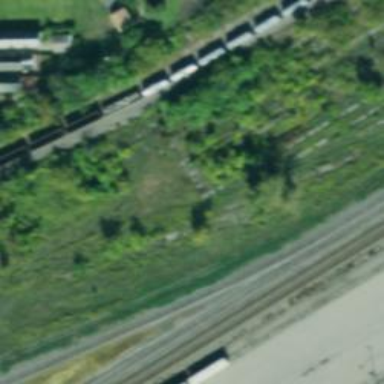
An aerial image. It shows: Abandoned railway.